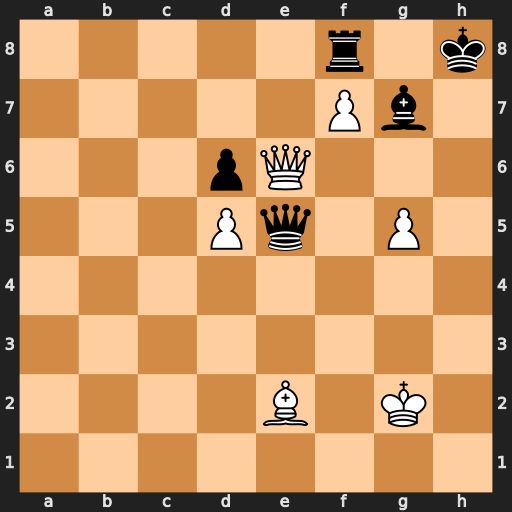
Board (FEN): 5r1k/5Pb1/3pQ3/3Pq1P1/8/8/4B1K1/8
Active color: w
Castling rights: -
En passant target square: -
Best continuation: Qh3+ Bh6 Qxh6#